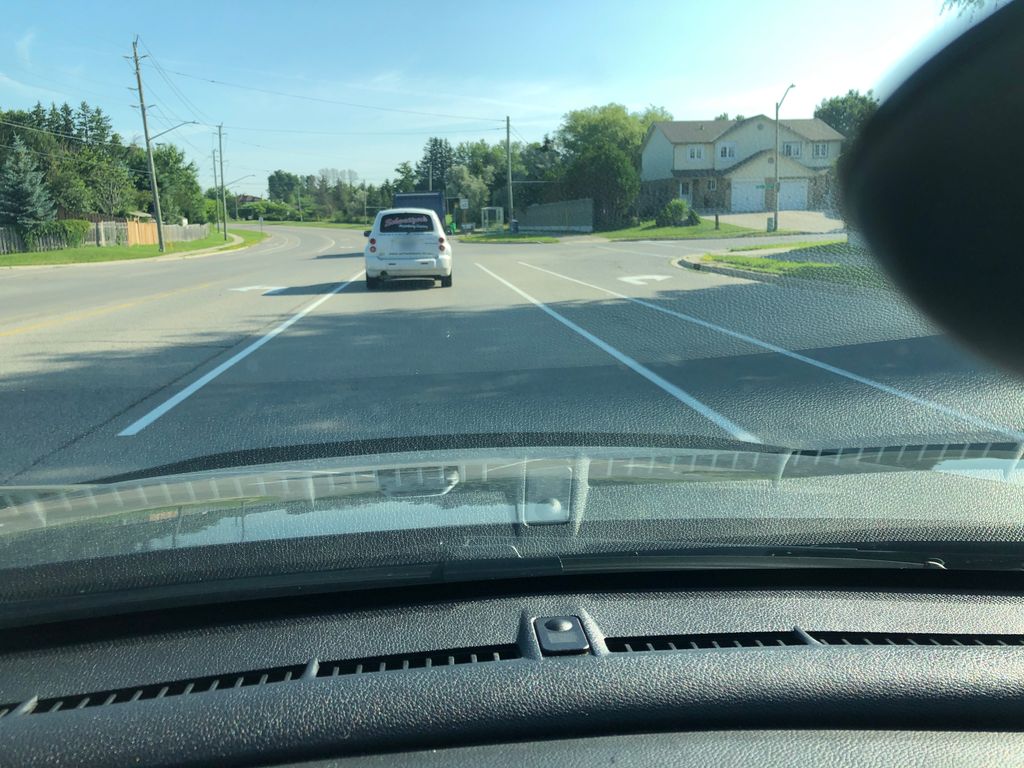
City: kitchener-waterloo